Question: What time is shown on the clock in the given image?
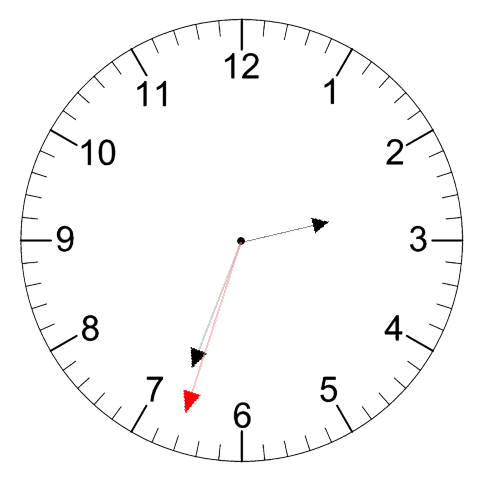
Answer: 02:33:33